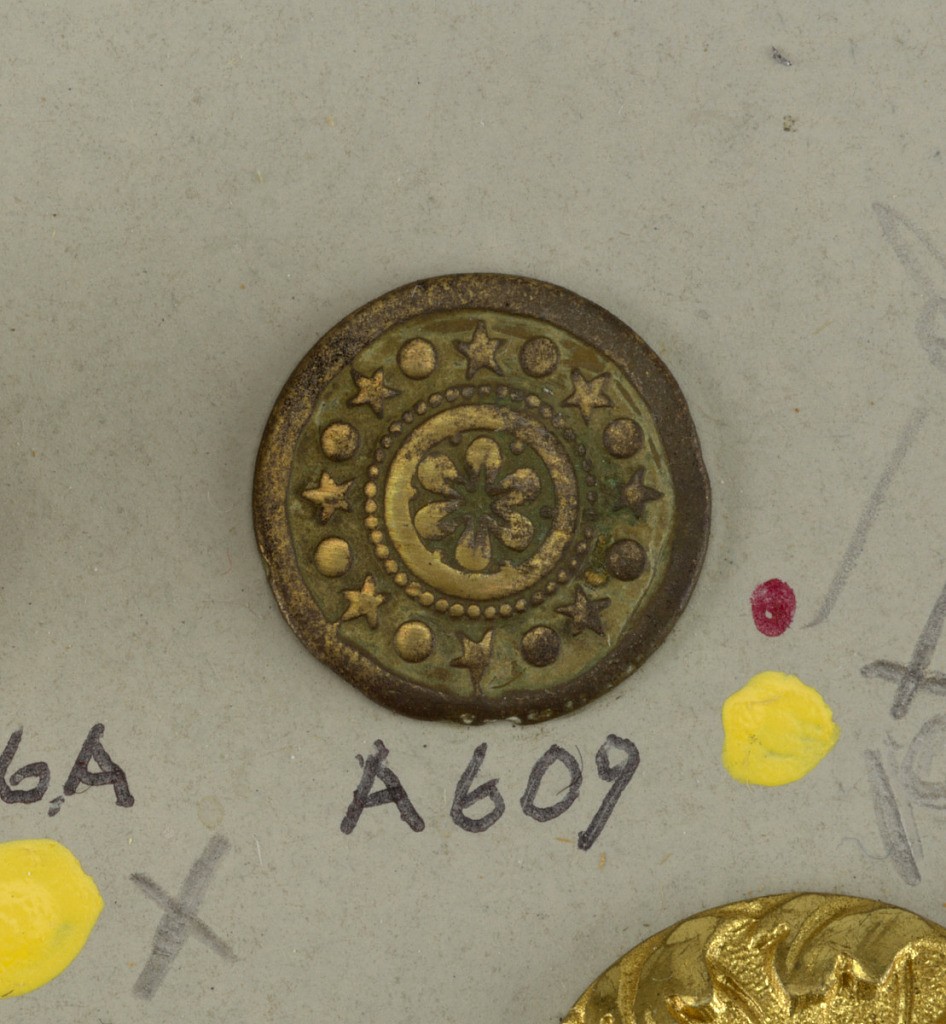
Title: Button
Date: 19th century
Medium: brass
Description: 1931-59-958: Brass button with ornament in design of central si...